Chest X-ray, AP view. Patient: 61 years old, sex M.
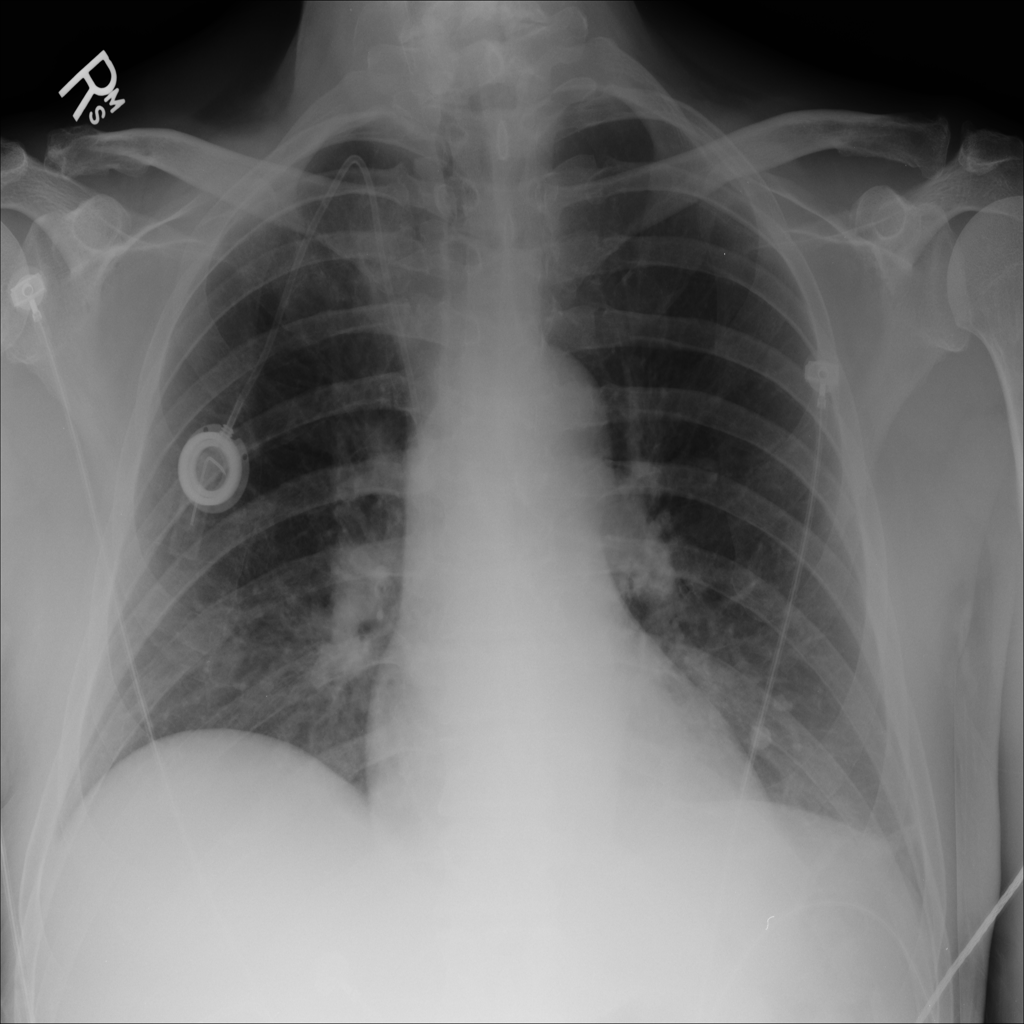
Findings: No Finding